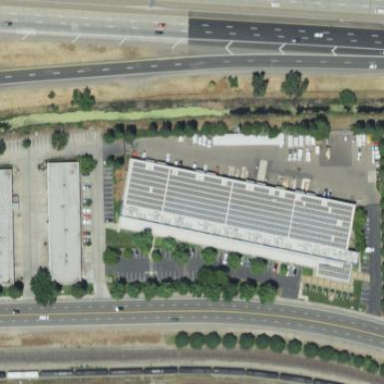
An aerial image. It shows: Commercial building.